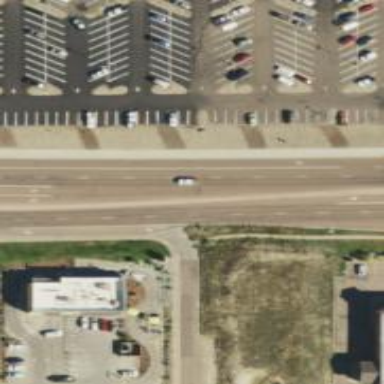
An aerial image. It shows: Secondary motorroad with asphalt surface.